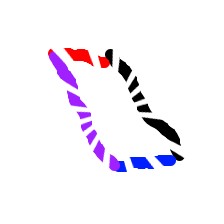
Shape: parallelogram